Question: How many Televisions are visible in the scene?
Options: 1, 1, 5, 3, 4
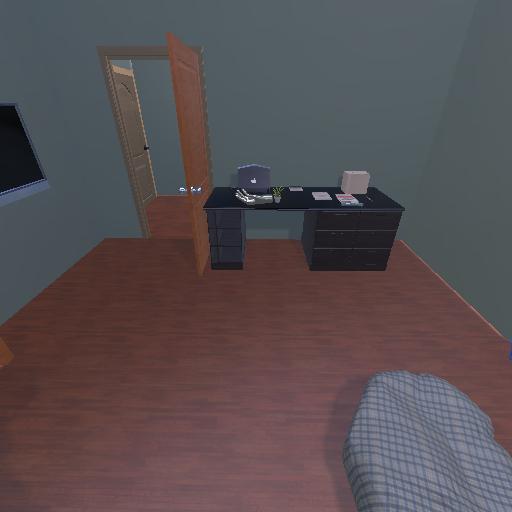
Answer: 1